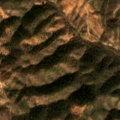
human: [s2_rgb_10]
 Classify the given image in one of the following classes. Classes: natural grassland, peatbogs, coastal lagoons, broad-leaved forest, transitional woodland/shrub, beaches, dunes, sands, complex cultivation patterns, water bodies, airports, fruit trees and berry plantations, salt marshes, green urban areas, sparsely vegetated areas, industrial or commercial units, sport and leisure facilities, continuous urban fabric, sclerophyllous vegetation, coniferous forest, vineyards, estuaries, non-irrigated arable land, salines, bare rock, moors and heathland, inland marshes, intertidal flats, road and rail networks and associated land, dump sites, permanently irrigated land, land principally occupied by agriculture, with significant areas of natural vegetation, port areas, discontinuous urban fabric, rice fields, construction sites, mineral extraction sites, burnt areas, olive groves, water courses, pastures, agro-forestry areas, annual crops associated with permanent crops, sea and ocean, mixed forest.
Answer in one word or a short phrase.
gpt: agro-forestry areas, broad-leaved forest, transitional woodland/shrub